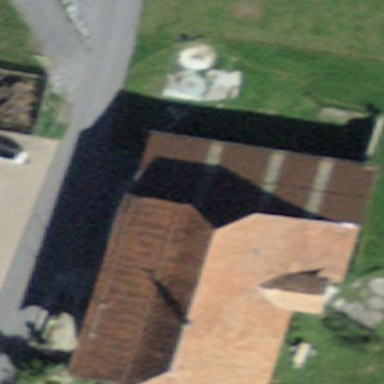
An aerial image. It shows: Farm building.